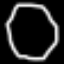
Label: octagon